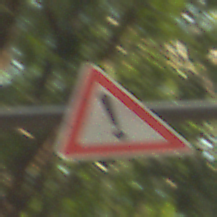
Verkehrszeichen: Gefahrenstelle
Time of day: SunriseSunset
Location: Outdoor (Suburban)
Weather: Clear
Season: NotSpecified
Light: Natural